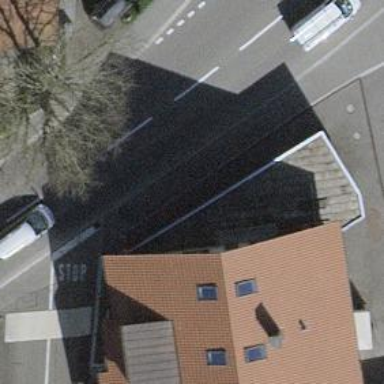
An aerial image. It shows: Fuel station.